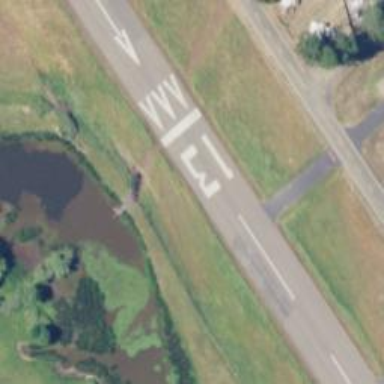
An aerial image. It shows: Runway surface made of asphalt at airport.